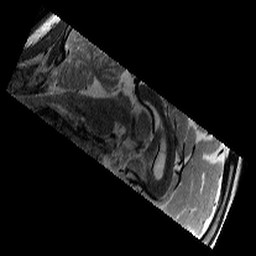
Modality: T2w
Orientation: sagittal
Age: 9
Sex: male
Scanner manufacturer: siemens
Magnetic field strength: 3 T
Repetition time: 9.23 s
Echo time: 0.067 s